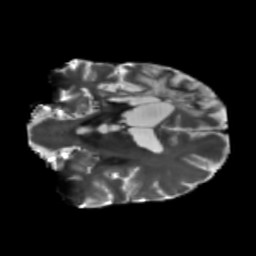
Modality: T2w
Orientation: coronal
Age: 56
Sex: male
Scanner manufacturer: siemens
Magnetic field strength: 3 T
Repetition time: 5.47 s
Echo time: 0.0854 s